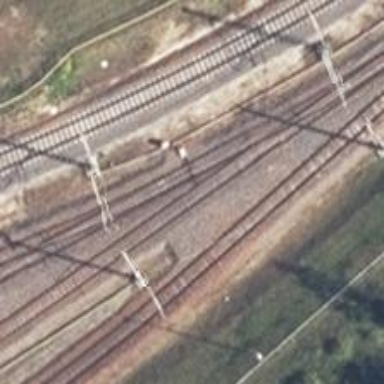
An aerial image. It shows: Railway switch.